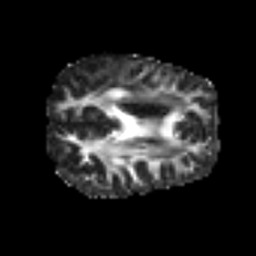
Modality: FA
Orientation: axial
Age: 43
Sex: male
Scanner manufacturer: siemens
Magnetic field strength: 3 T
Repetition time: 6.1 s
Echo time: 0.101 s